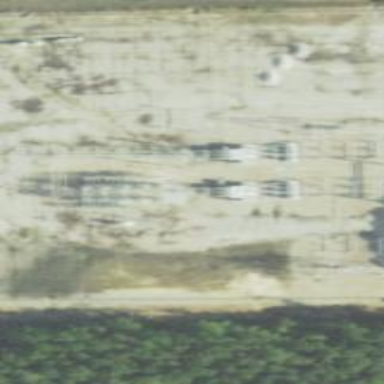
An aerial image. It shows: Industrial power substation enclosed by fence.